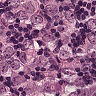
Metastatic tissue present: yes